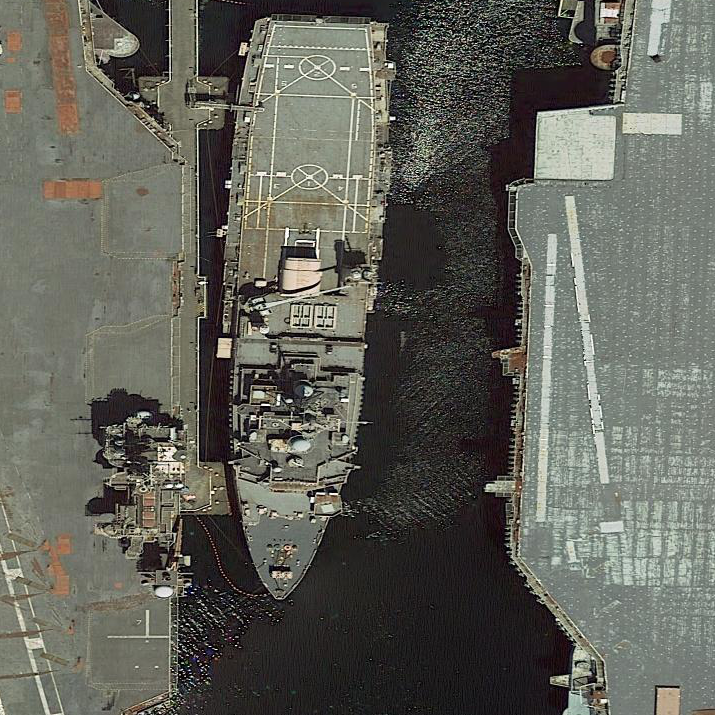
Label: combat